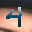
Label: 4